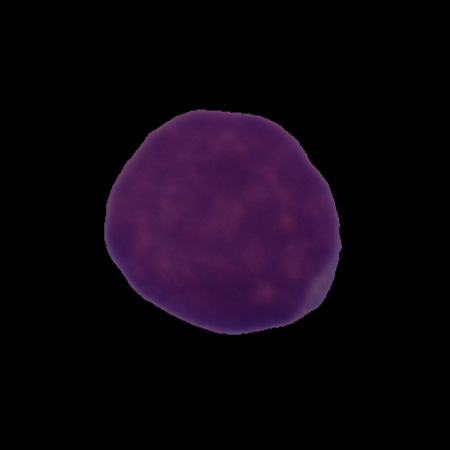
Label: cancer